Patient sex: M
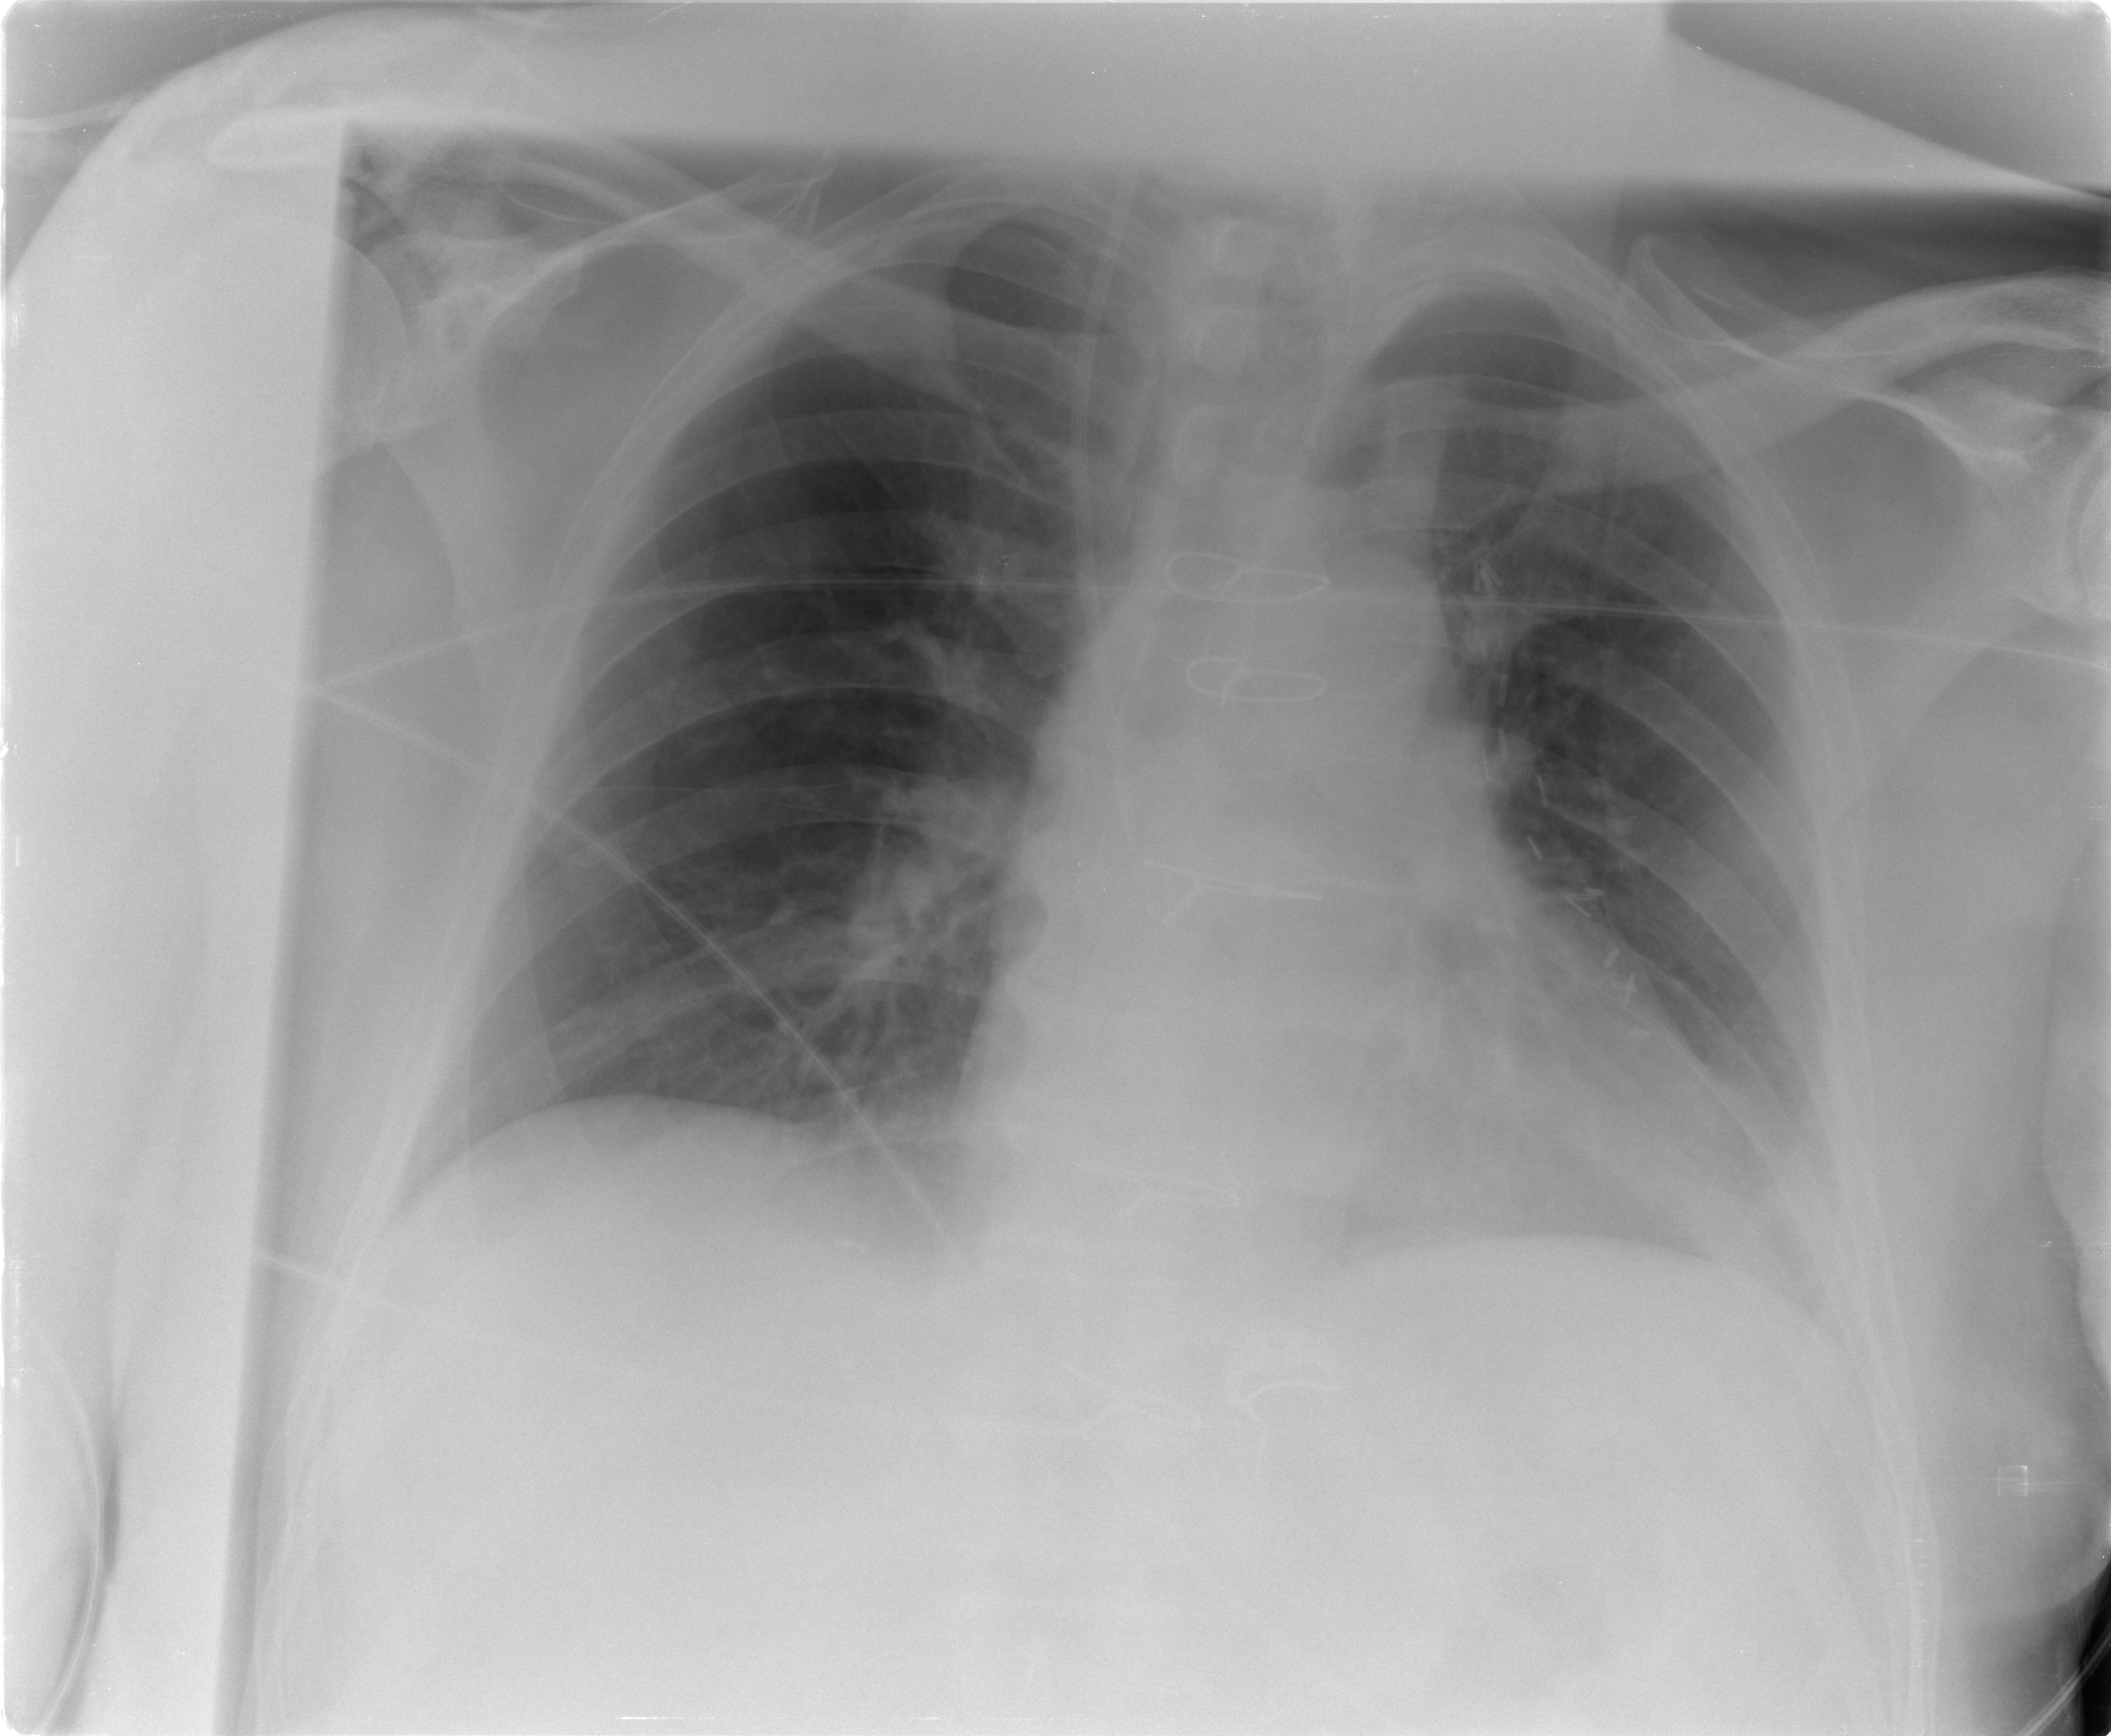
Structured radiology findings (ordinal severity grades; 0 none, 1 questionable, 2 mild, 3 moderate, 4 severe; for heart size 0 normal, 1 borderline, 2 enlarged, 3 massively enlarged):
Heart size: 0
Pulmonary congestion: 1
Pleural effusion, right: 0
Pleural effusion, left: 0
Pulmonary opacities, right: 0
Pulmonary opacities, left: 0
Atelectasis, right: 0
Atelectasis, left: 2